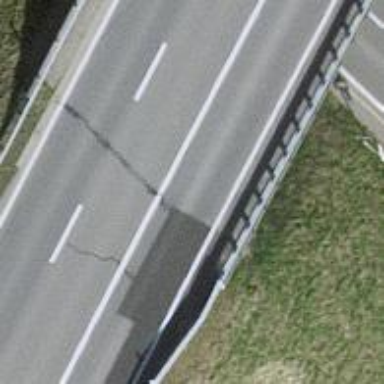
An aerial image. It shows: Primary highway bridge.